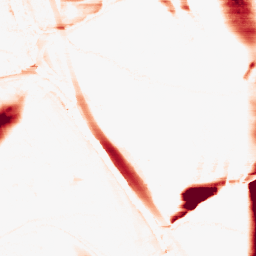
Category: morphological
Decomposition family: morphological_rect
Decomposition parameters: operation: opening
width: 50
height: 5
Upsampling method: sinc_hamming
Upsampling parameters: scale: 4
kernel_size: 16
Upsampling scale: 4